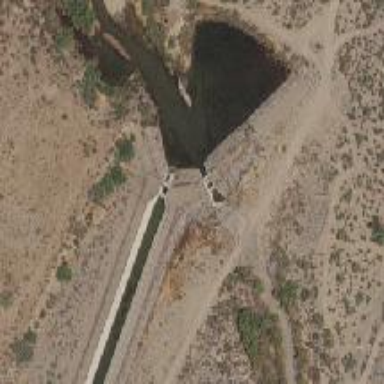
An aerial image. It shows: Lock gate along waterway.